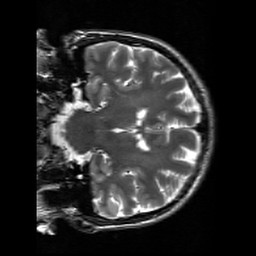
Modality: T2w
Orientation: coronal
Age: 26
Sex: male
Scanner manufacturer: siemens
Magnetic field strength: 3 T
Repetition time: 7 s
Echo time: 0.09 s